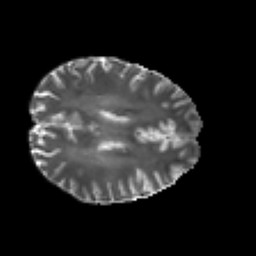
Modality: T2w
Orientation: axial
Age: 27
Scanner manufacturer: philips
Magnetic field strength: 3 T
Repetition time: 8.6 s
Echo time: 0.127 s